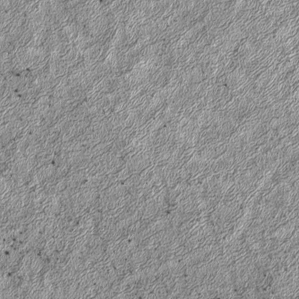
Label: frost